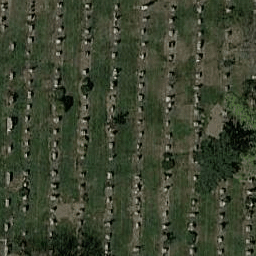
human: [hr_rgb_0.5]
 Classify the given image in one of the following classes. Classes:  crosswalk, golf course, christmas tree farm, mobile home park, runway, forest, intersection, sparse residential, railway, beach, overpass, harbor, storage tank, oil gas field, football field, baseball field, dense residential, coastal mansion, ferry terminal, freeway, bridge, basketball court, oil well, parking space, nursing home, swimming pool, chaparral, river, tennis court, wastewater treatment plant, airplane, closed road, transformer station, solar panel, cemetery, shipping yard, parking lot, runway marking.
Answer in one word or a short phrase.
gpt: cemetery